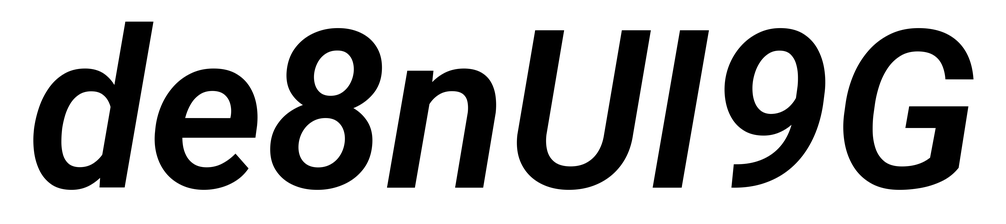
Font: Roboto-Italic_SemiBold_Italic